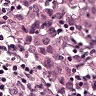
Metastatic tissue present: yes